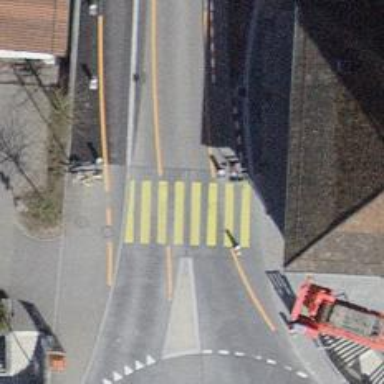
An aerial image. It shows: Marked crossing with zebra stripes on the road.